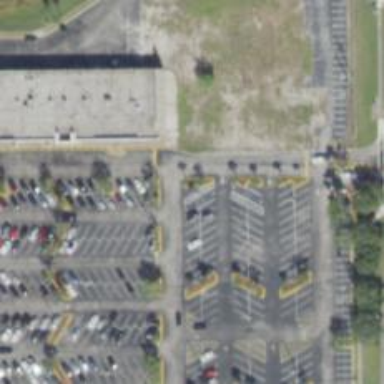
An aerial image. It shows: Parking space is available.